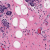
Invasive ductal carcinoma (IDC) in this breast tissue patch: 0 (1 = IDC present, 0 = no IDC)